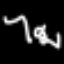
Label: squiggle